Interaction volume radius: 5 \u00c5
Interaction volume height: 40 \u00c5
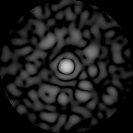
Disorder parameter: 0.8525